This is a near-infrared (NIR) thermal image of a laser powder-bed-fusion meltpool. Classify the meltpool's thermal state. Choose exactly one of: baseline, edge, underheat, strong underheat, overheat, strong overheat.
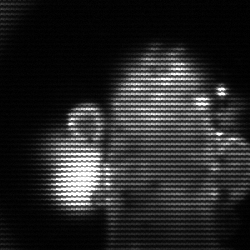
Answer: strong underheat